Question: I downloaded the Weblogic .zip file from the oracle's server but when I am trying to add the server to my Netbeans it gives an error that says "The entered installation directory is not properly structured."
I have also attached a screenshot to show it, can you please help me with the issue. I tried to find a solution online but there is nothing that actually solves my problem. For e.g someone said to update the IDE, so that didn't help.

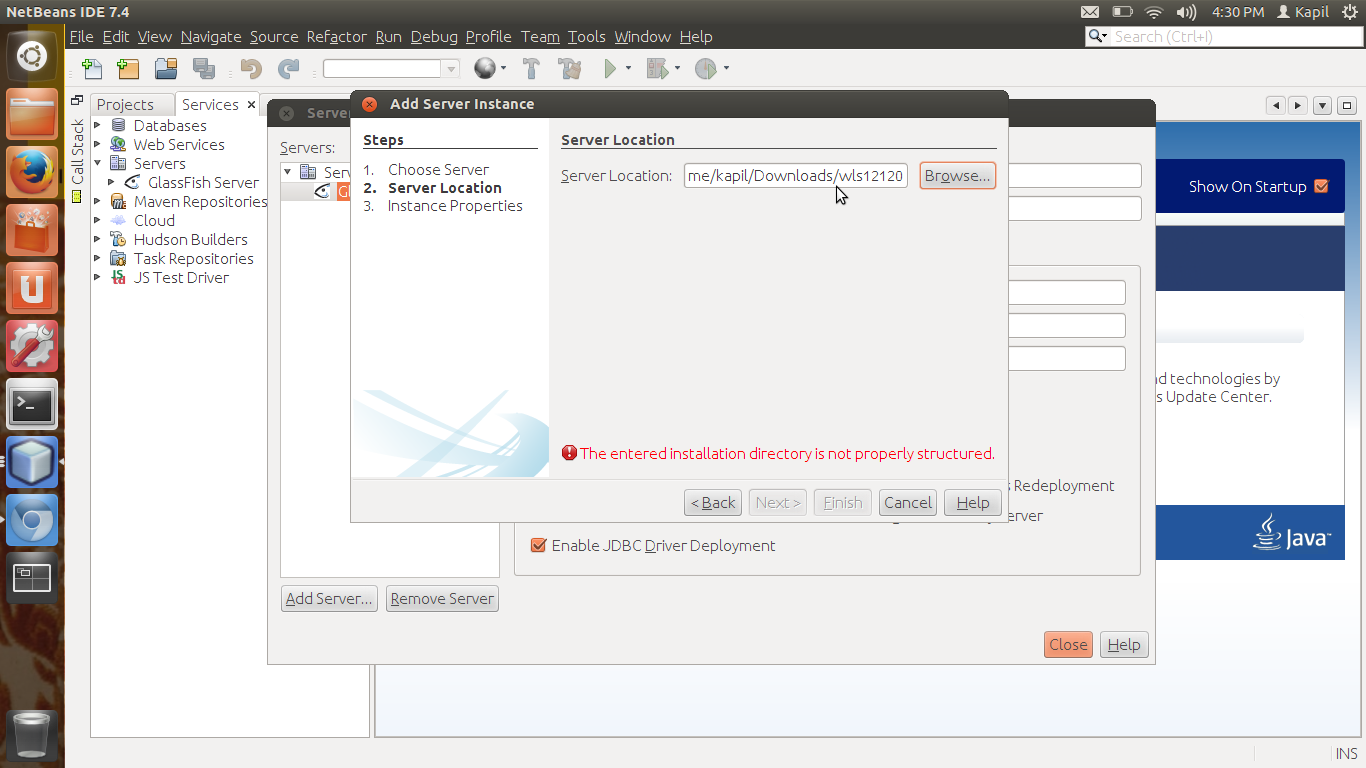
Answer: This is a problem permission: <URL>
Just make sure that the user that is running netbeans has the same permissions on weblogic directory.